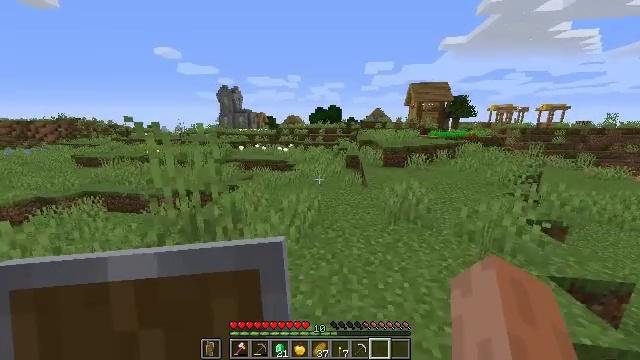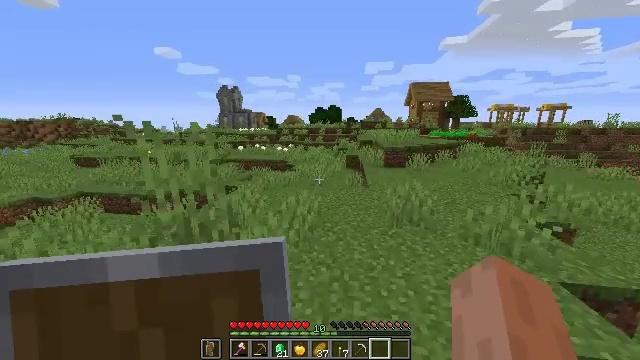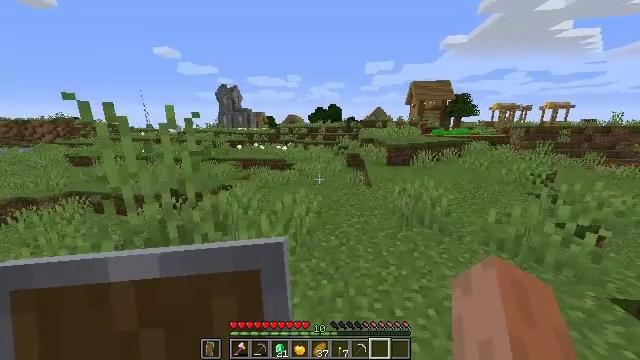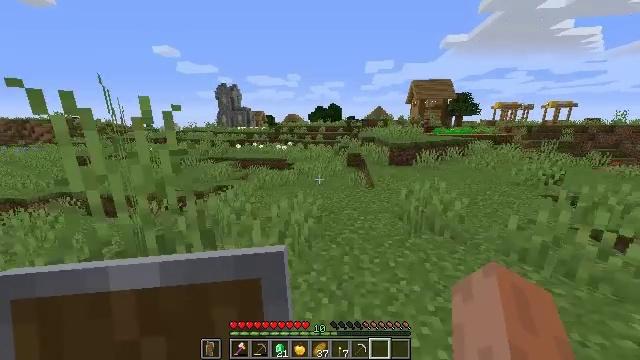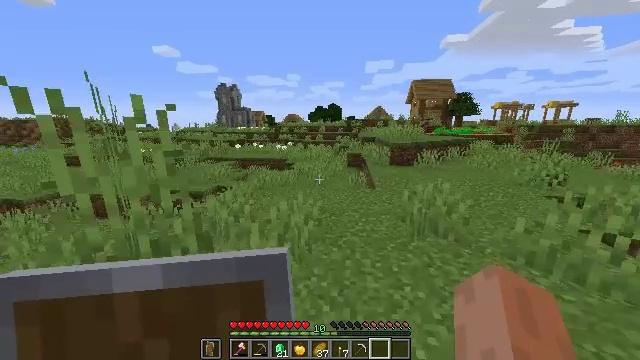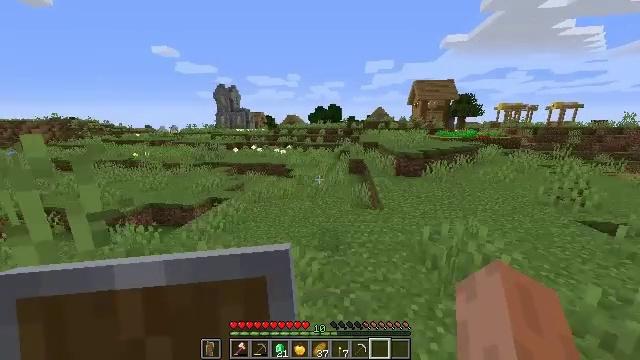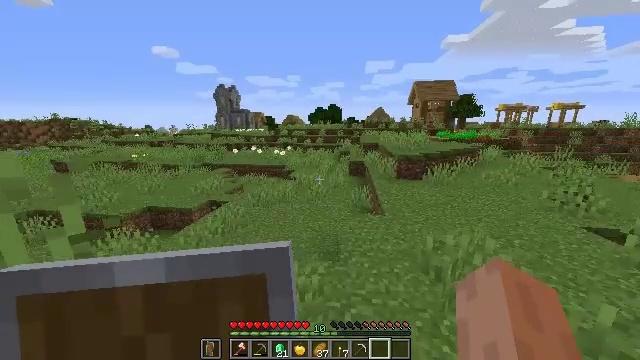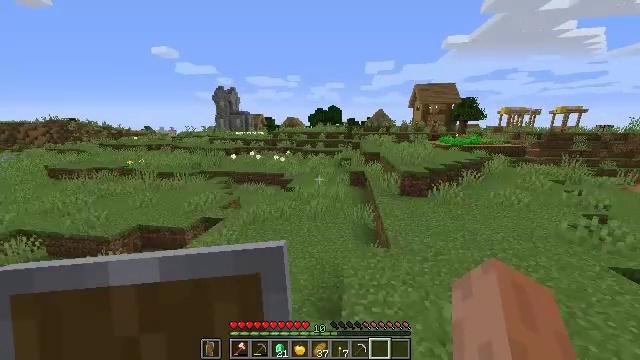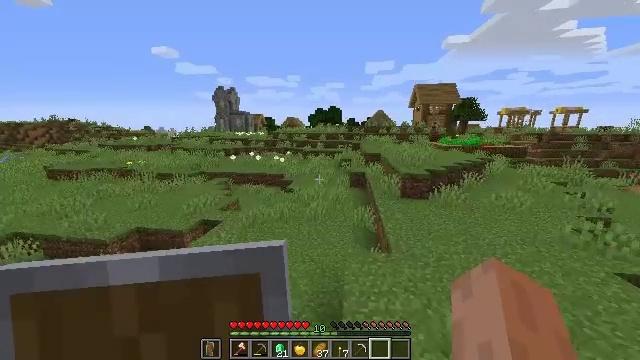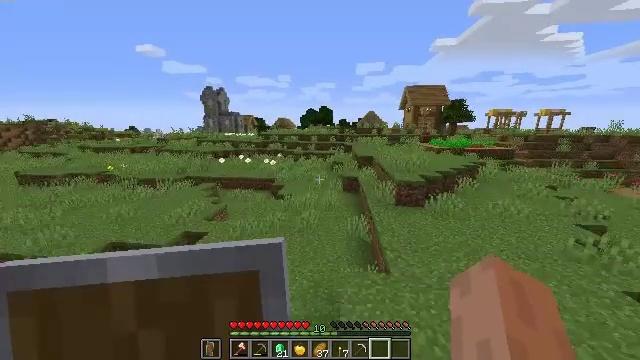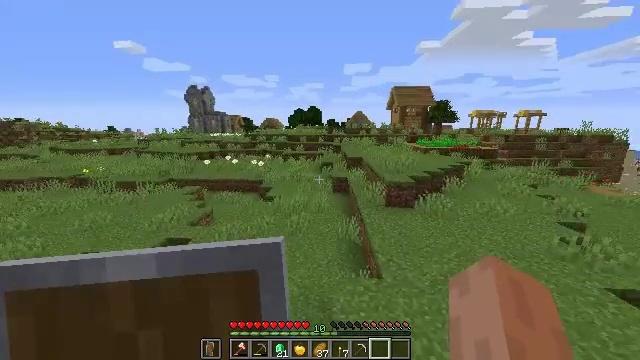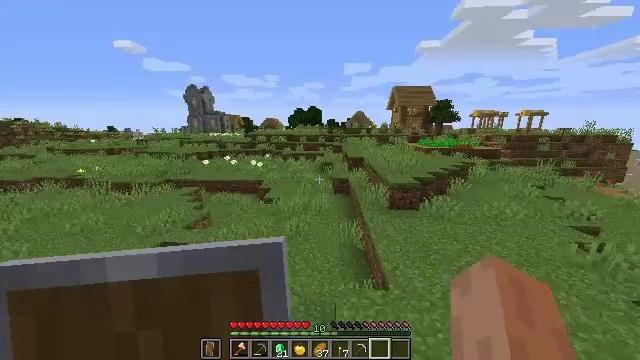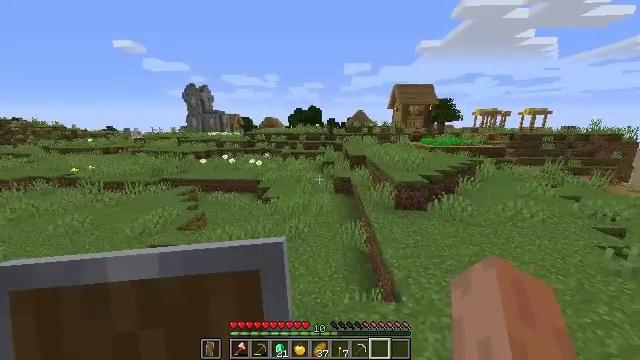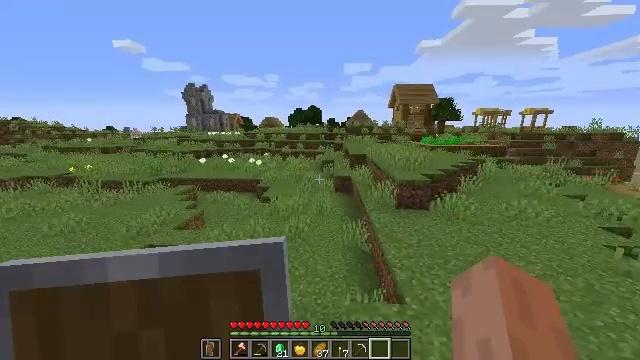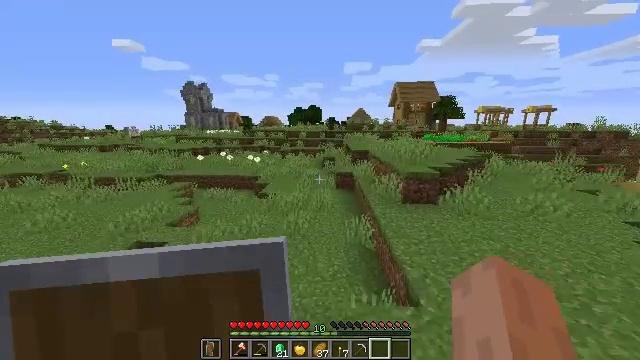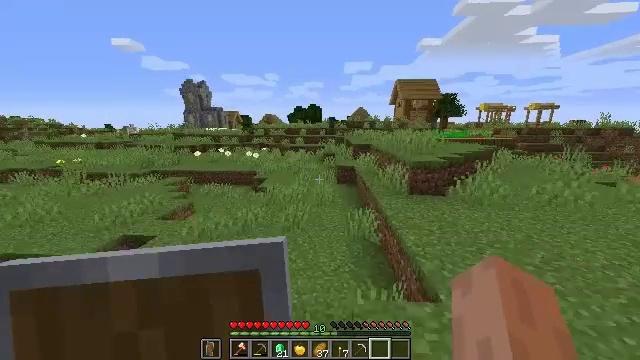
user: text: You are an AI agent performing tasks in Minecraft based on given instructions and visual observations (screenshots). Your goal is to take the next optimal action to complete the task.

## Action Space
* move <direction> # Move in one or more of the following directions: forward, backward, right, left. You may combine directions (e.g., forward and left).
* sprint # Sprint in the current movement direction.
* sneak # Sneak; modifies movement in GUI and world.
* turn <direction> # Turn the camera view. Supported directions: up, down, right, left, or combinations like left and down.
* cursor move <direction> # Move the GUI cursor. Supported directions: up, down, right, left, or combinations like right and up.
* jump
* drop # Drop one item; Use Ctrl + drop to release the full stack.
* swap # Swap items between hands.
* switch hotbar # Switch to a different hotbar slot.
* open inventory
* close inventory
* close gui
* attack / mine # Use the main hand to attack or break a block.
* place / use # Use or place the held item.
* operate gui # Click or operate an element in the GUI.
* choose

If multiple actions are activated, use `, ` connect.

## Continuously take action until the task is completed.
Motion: motion action
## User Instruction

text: Collect the blast furnace by mining it.
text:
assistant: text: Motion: move forward, jump
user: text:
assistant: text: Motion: move forward, jump
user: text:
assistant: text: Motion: move forward, jump
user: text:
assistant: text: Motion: move forward, jump
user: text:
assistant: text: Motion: move forward, jump
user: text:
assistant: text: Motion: move forward, jump
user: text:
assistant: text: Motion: move forward, jump
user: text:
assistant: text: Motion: move forward, jump
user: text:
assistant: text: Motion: move forward, turn right, jump
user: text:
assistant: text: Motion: move forward, turn right, jump
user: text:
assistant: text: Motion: move forward, jump
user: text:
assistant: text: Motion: move forward, jump
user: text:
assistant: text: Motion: move forward, jump
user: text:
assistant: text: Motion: move forward, jump
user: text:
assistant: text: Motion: move forward, jump
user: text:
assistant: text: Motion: move forward, jump
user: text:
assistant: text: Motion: move forward, jump
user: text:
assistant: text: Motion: move forward, jump
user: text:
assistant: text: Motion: move forward, jump
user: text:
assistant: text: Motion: move forward, jump
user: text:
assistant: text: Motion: move forward, jump
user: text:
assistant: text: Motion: move forward, jump
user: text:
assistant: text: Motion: move forward, jump
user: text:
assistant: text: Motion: move forward, jump
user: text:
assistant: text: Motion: move forward, jump
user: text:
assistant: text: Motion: move forward, jump
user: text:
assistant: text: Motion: move forward, turn right, jump
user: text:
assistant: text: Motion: move forward, turn right and up, jump
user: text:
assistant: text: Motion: move forward, jump
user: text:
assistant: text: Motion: move forward, jump